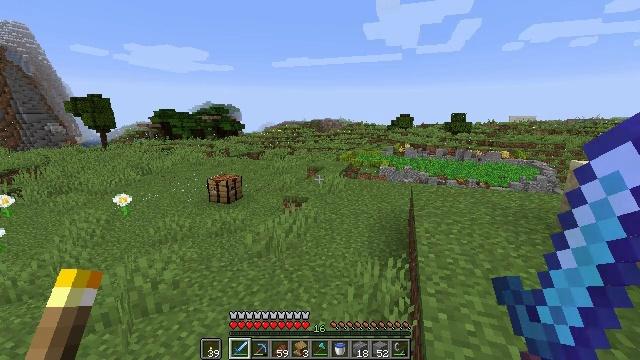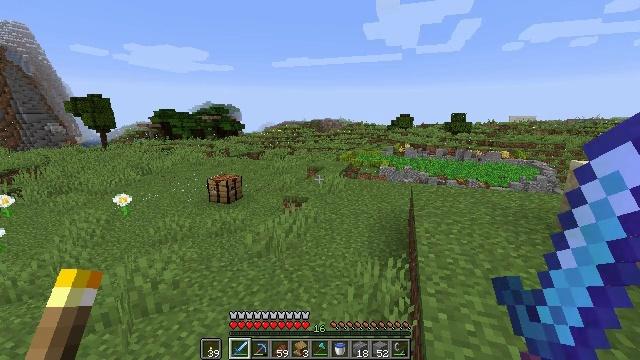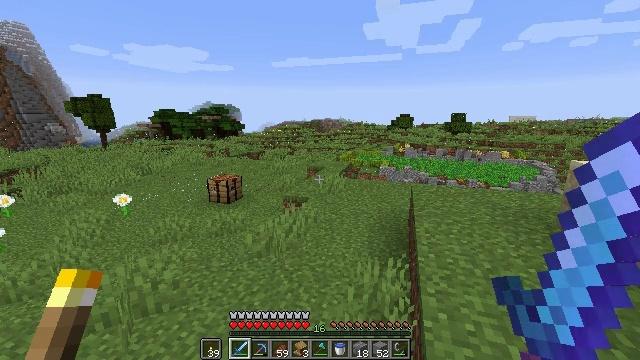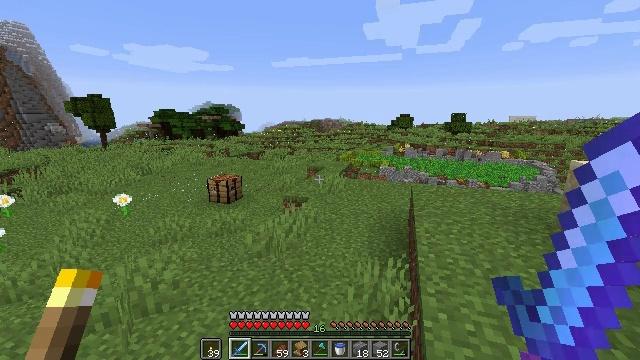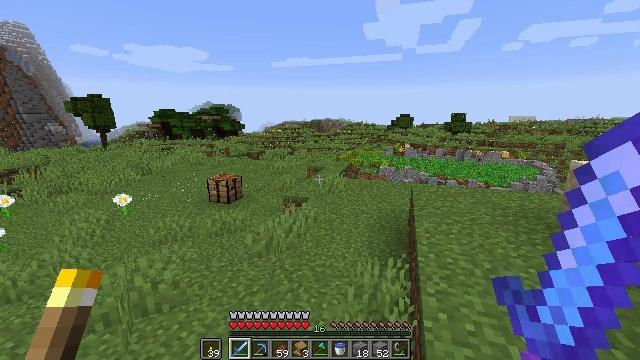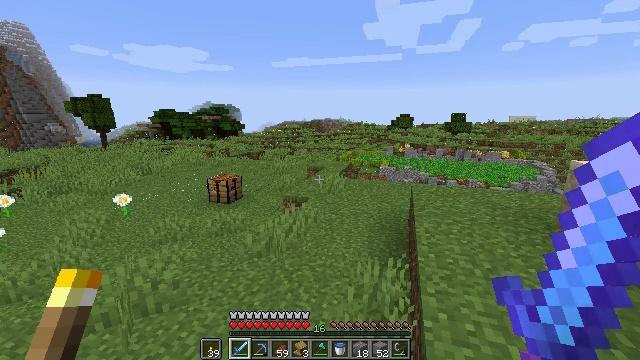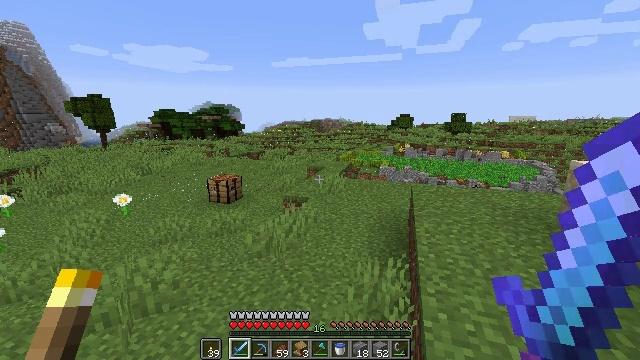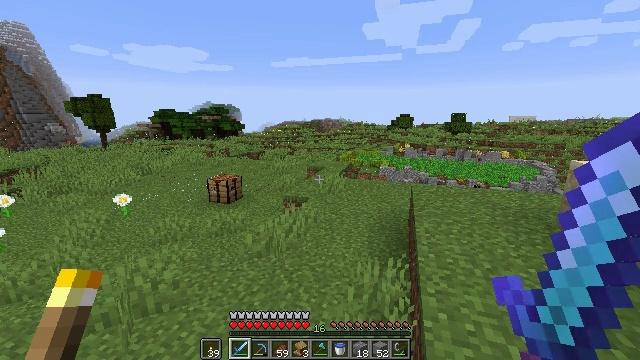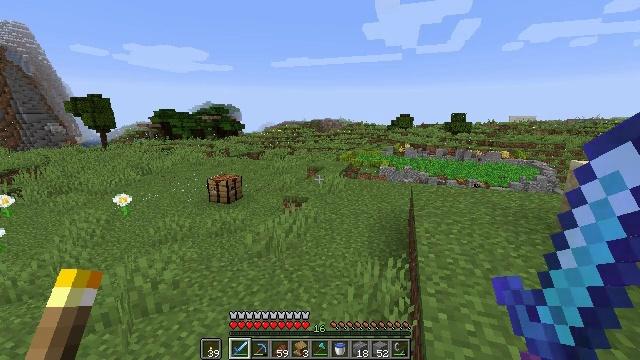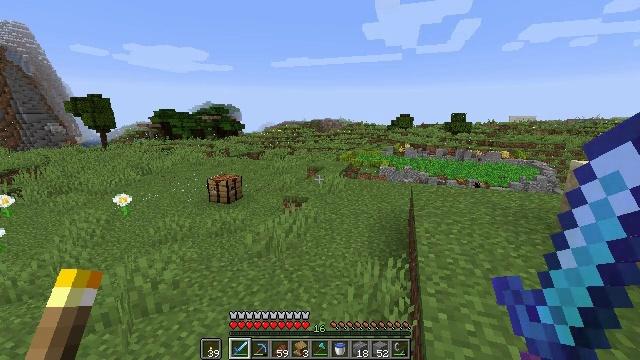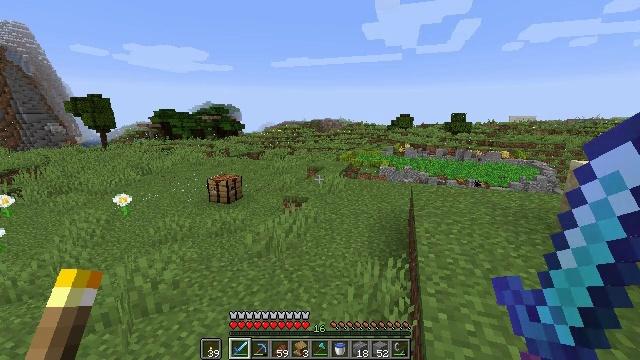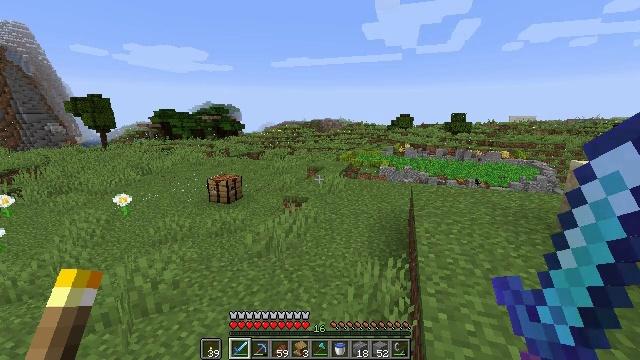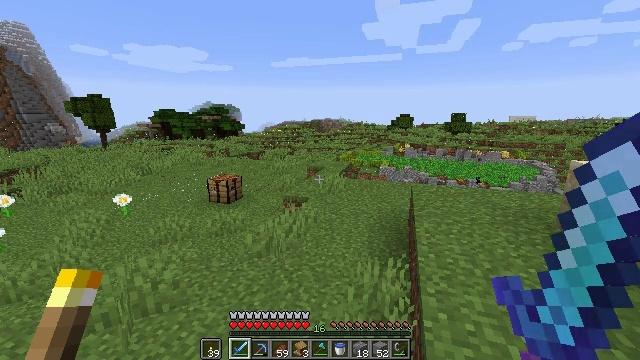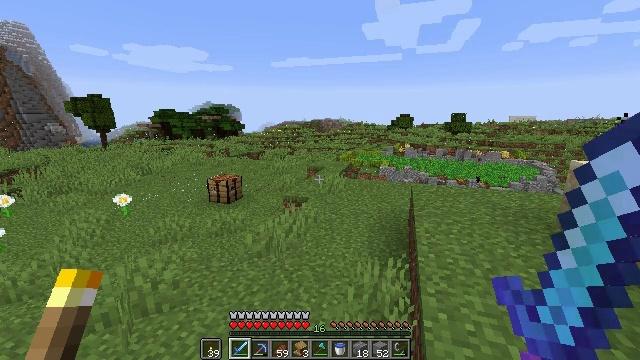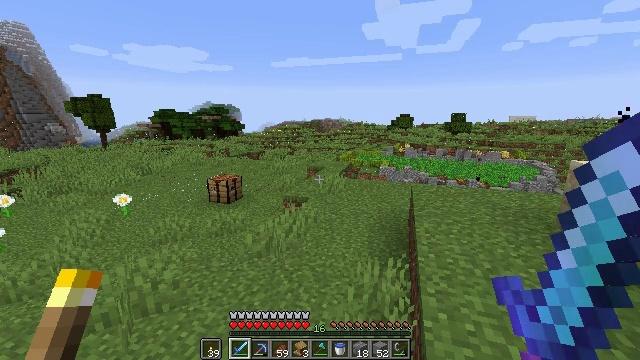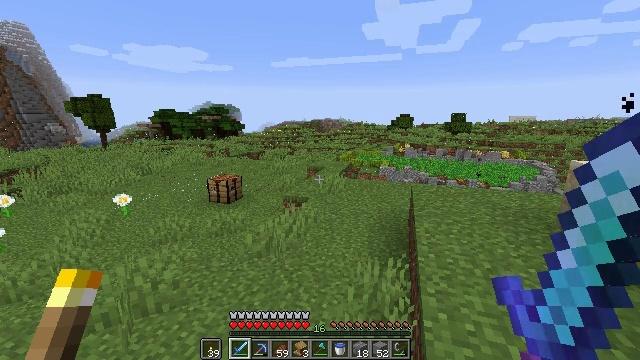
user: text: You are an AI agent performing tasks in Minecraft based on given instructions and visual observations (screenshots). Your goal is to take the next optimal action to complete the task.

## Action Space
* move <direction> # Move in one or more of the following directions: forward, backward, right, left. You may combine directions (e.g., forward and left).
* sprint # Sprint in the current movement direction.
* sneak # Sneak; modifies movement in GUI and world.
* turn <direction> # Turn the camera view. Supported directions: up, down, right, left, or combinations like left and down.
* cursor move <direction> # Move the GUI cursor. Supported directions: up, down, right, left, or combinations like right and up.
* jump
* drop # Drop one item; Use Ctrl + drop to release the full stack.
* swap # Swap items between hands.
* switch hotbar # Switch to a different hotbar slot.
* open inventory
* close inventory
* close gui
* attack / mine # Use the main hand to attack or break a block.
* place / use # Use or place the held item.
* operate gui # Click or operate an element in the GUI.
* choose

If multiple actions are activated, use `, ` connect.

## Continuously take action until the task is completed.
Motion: motion action
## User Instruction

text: Break the stonecutter to collect it.
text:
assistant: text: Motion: no_op
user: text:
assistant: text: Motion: no_op
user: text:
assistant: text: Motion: no_op
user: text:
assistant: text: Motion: no_op
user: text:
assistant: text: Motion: no_op
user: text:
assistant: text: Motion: no_op
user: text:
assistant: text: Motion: no_op
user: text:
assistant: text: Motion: no_op
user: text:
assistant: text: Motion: no_op
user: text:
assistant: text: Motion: no_op
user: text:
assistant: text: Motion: no_op
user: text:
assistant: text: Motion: no_op
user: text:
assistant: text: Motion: no_op
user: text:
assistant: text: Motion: no_op
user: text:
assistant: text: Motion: no_op
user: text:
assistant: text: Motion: no_op
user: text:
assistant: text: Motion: no_op
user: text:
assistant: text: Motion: no_op
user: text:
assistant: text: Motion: no_op
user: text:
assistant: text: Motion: no_op
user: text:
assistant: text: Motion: no_op
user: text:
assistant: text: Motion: no_op
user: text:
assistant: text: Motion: no_op
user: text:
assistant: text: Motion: no_op
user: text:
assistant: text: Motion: no_op
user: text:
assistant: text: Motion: no_op
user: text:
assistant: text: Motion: no_op
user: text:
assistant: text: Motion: no_op
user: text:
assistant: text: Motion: no_op
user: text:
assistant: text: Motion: no_op